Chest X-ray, PA view. Patient: 36 years old, sex F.
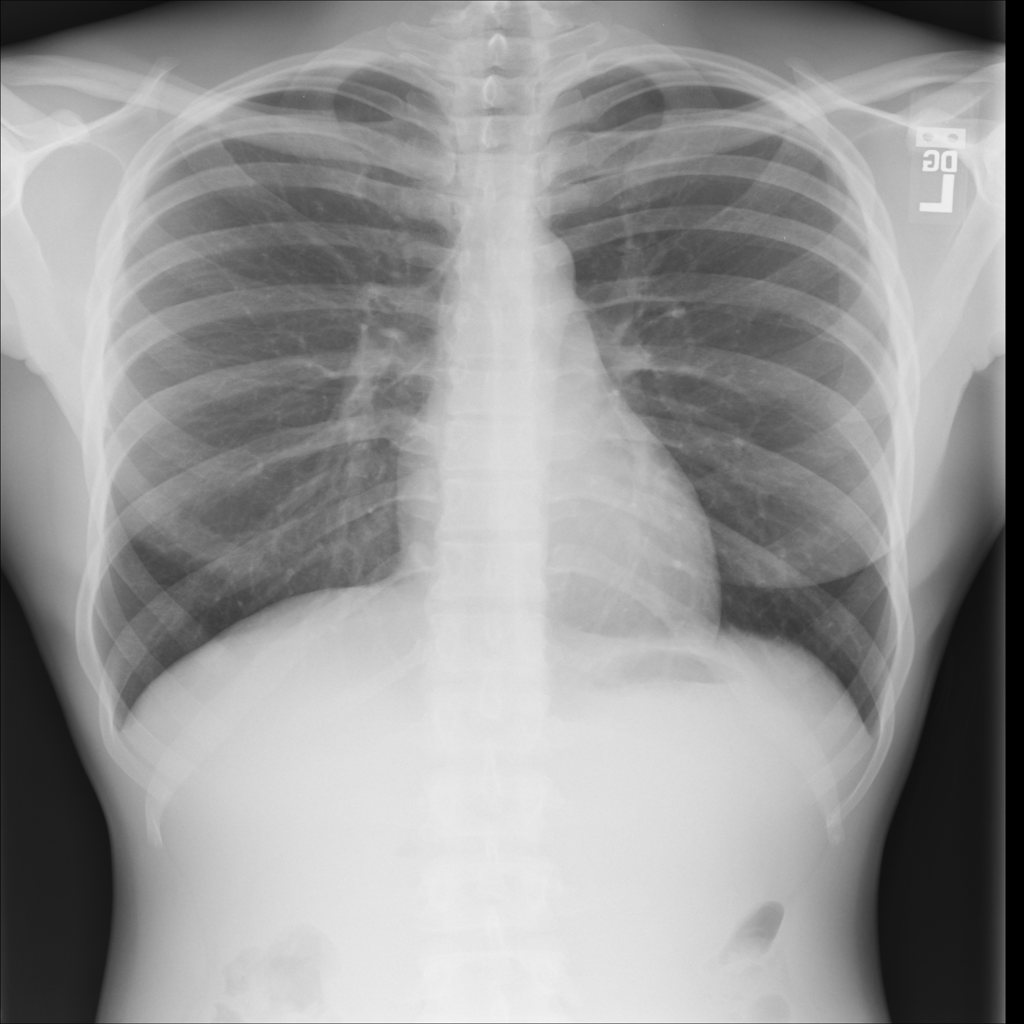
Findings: No Finding